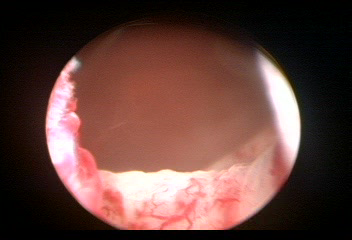
Modality: WLC
Class: Normal mucosa
Bladder cancer association: No